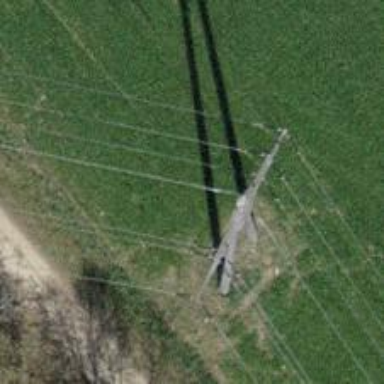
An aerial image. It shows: Concrete power pole.